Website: macys
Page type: gifting
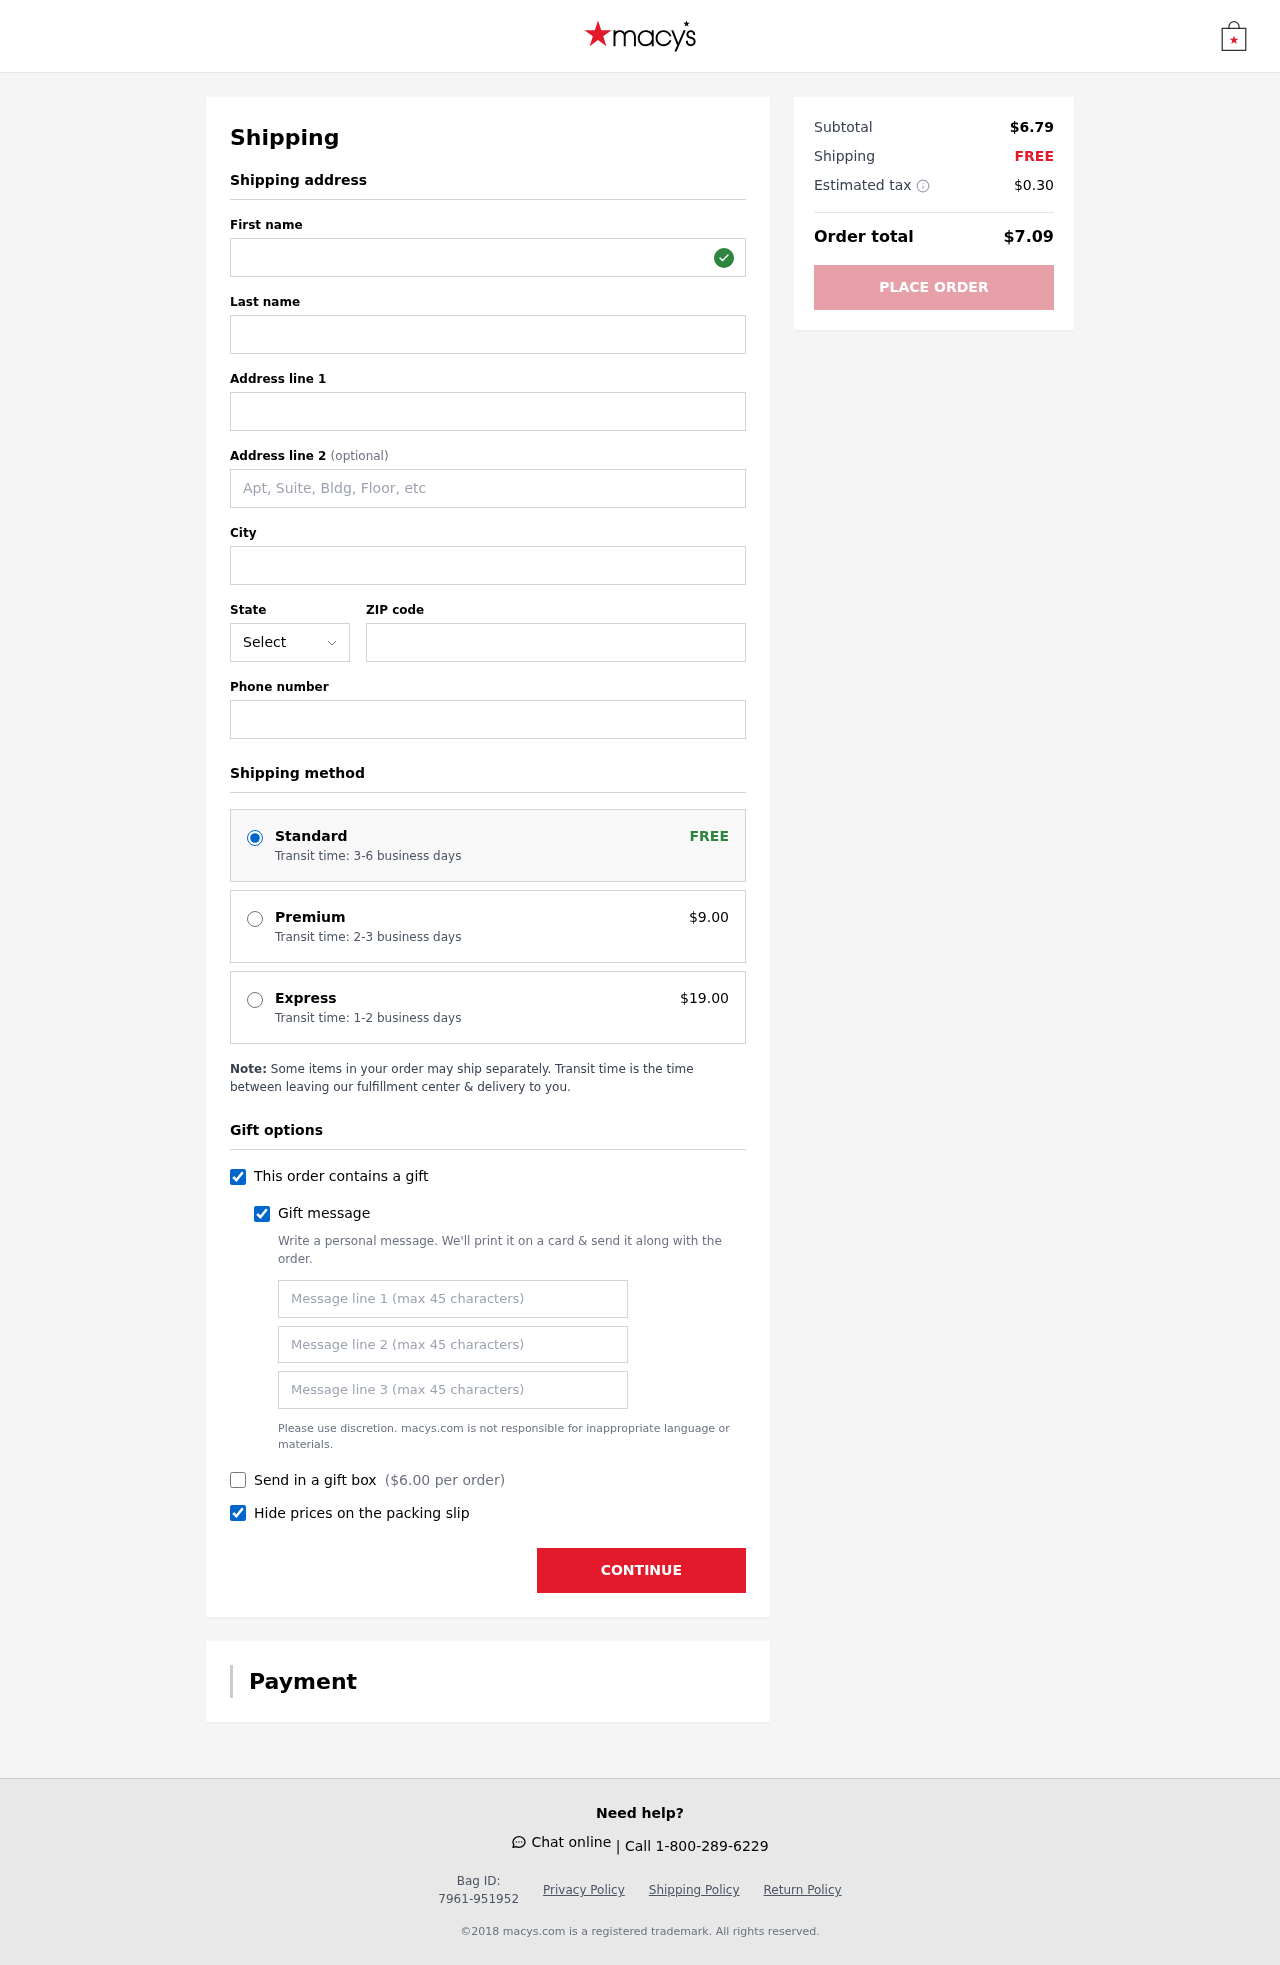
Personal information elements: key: PII_STATE_ABBR
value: MA
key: PII_FIRSTNAME
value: Valerie
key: PII_LASTNAME
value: Leon
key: PII_STREET
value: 648 Patterson Centers Suite 185
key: PII_STREET2
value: Suite 894
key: PII_CITY
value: North Crystalton
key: PII_POSTCODE
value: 60576
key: PII_PHONE
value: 8829423164
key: PII_GIFT_MESSAGE
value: Happy snacking, James! I thought these would make a fun little treat to add some joy to your day. Enjoy!  Valerie
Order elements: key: ORDER_SHIPPING_STANDARD
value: Transit time: 3-6 business days
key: ORDER_SHIPPING_PREMIUM
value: Transit time: 2-3 business days
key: ORDER_SHIPPING_PREMIUM_PRICE
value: $9.00
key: ORDER_SHIPPING_EXPRESS
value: Transit time: 1-2 business days
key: ORDER_SHIPPING_EXPRESS_PRICE
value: $19.00
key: ORDER_GIFT_BOX_PRICE
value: $6.00
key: ORDER_SUBTOTAL
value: $6.79
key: ORDER_SHIPPING_COST
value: FREE
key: ORDER_TAX
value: $0.30
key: ORDER_TOTAL
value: $7.09